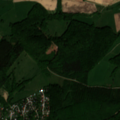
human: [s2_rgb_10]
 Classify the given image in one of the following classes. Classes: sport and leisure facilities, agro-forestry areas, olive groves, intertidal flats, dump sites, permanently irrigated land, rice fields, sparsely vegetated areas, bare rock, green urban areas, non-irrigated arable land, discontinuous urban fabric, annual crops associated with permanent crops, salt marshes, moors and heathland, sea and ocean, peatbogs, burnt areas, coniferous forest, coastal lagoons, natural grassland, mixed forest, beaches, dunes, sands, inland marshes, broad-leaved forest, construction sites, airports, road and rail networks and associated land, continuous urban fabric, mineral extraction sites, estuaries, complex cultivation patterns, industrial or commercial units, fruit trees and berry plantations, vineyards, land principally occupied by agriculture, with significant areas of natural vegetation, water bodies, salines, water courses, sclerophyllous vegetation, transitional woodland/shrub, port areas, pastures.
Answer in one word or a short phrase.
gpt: discontinuous urban fabric, pastures, complex cultivation patterns, land principally occupied by agriculture, with significant areas of natural vegetation, broad-leaved forest